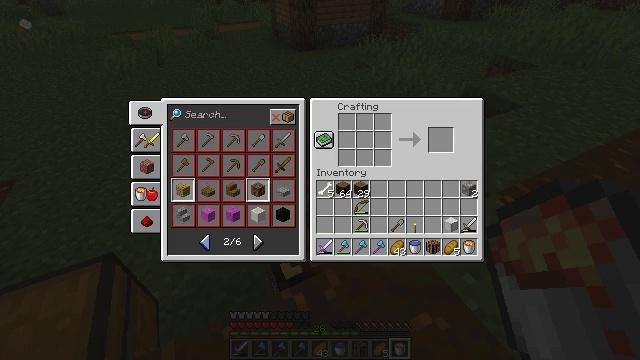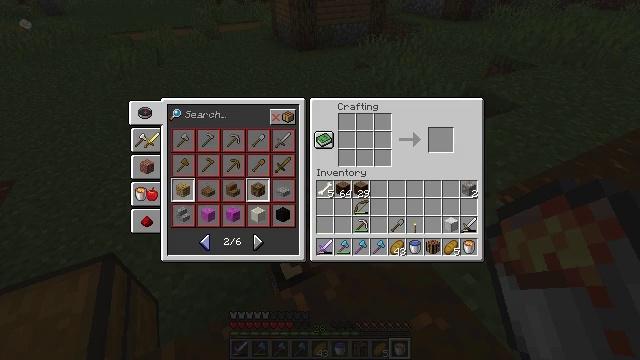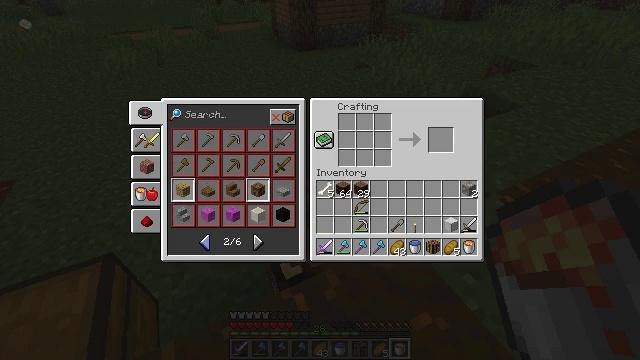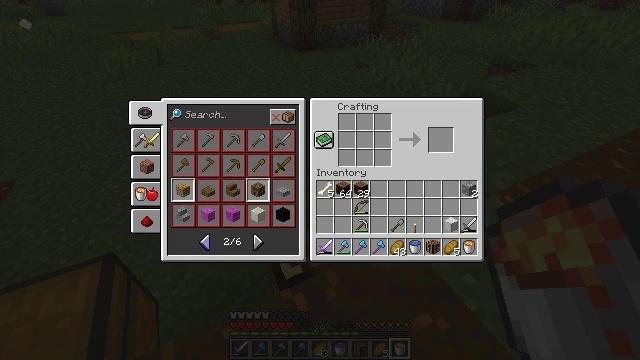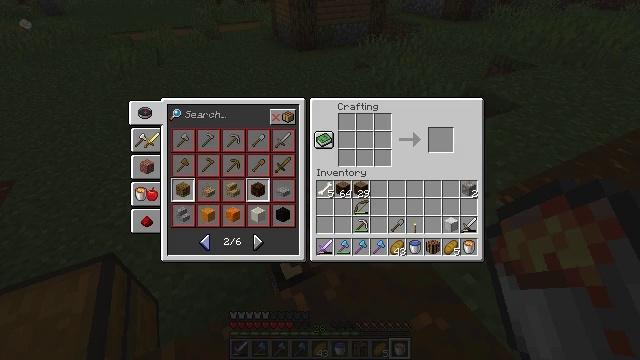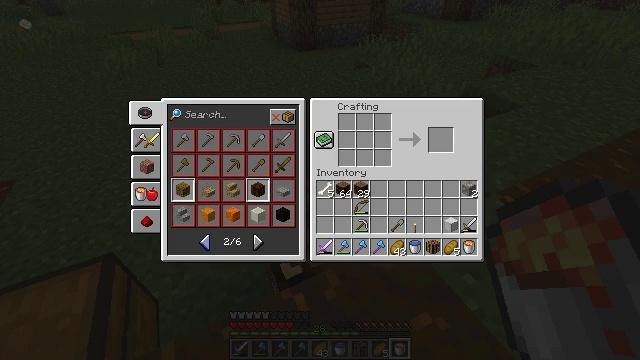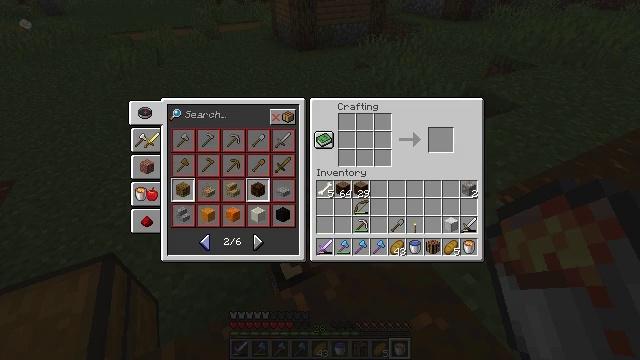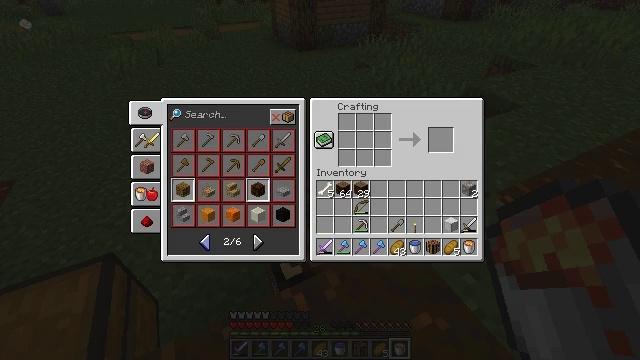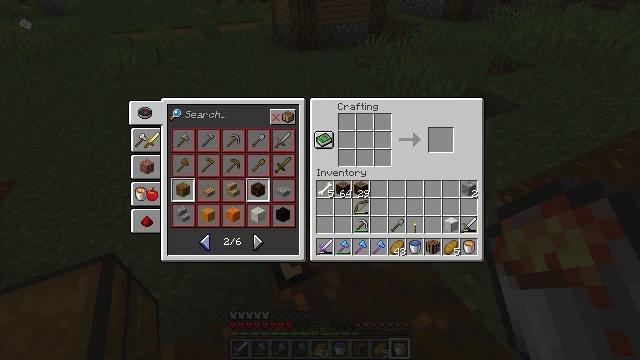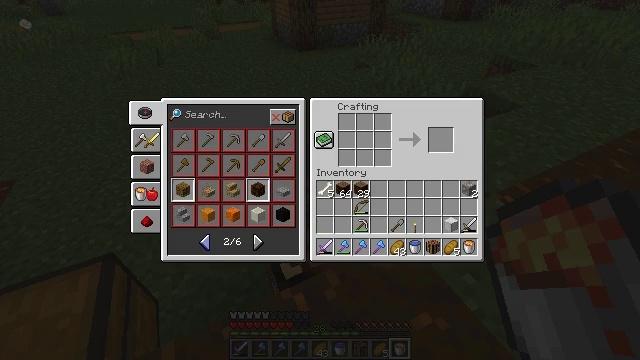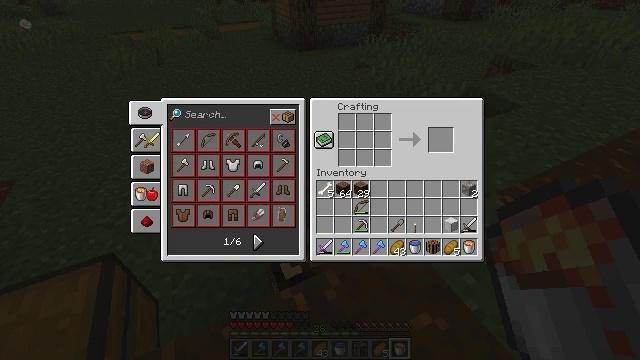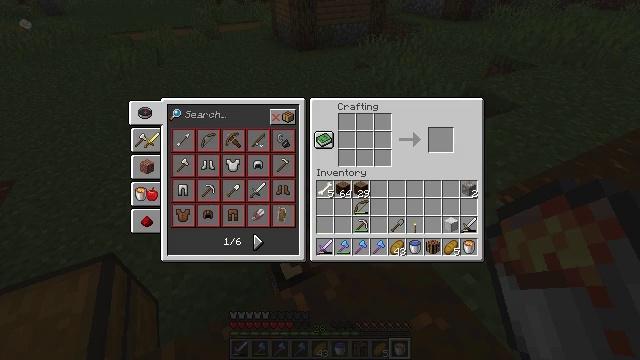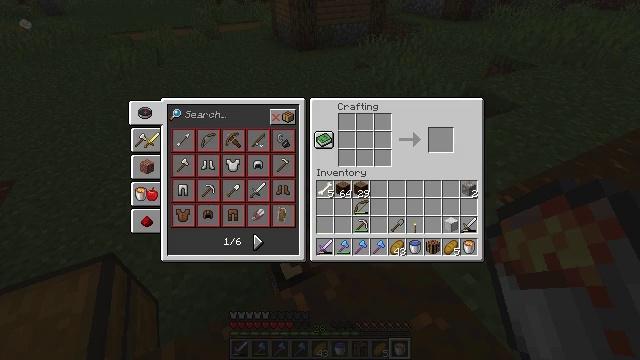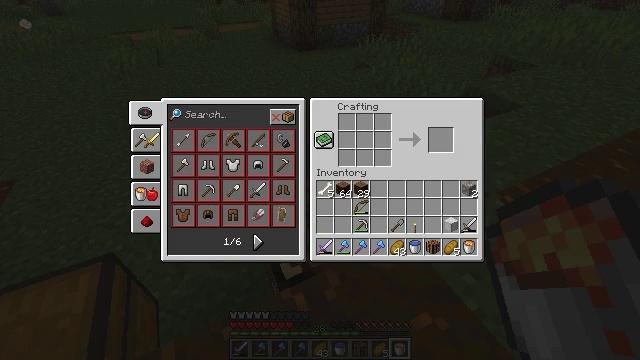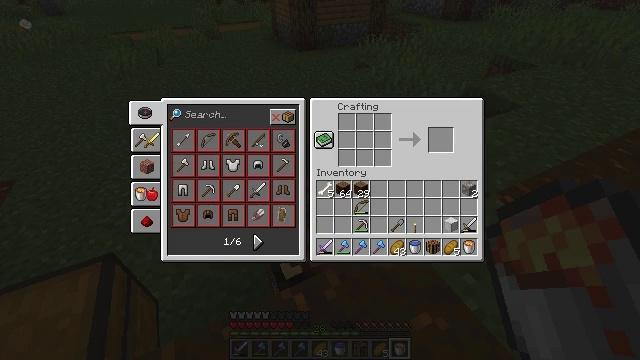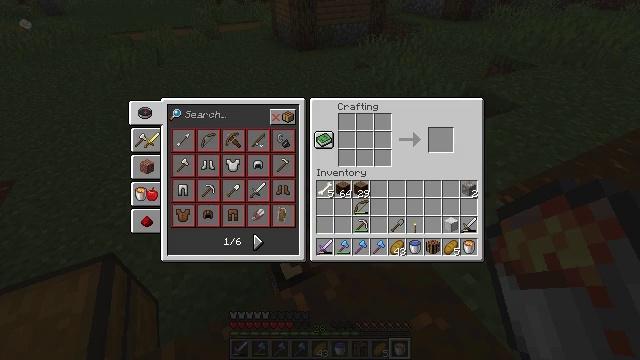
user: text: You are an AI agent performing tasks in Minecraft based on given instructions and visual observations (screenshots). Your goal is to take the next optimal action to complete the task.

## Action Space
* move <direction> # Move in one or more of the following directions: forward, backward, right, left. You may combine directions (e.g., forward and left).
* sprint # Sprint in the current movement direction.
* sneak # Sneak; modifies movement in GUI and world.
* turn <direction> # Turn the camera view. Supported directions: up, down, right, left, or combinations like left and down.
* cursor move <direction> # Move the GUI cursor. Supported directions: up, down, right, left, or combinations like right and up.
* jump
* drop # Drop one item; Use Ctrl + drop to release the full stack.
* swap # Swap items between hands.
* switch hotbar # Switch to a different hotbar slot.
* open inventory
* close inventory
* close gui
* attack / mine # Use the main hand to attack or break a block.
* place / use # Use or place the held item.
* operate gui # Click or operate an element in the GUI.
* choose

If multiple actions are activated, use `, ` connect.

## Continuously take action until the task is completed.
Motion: motion action
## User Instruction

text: Mine the spruce log from the forest.
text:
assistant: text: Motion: no_op
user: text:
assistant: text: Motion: no_op
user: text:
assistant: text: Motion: no_op
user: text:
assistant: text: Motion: no_op
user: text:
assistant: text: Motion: no_op
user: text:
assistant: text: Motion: no_op
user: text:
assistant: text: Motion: no_op
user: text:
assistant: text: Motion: no_op
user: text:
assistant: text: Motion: no_op
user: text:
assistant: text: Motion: operate gui
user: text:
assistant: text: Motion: operate gui
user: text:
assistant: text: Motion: operate gui
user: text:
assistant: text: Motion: no_op
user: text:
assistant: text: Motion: no_op
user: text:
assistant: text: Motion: no_op
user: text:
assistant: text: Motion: no_op
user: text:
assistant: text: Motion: no_op
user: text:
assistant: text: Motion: no_op
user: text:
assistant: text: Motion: no_op
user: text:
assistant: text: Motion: no_op
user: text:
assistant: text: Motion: no_op
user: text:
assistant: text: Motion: no_op
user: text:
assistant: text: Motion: no_op
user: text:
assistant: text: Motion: cursor move right and up
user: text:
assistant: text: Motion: cursor move right and up
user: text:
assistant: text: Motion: cursor move right and up
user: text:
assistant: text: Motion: cursor move right
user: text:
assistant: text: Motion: no_op
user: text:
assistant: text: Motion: turn right and up, close gui
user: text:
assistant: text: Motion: turn right and up, open inventory